Field crop: maize
Growth stage: 2
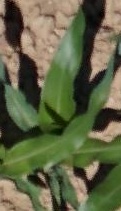
Species: maize